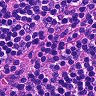
Metastatic tissue present: no